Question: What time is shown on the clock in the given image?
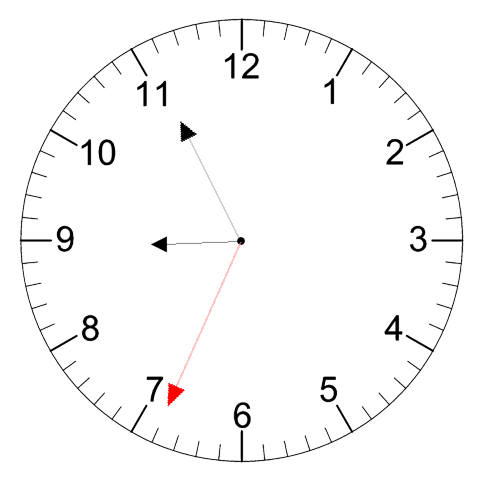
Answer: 08:55:34